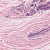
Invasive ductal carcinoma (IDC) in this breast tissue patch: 0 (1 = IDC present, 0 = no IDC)